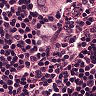
Metastatic tissue present: yes